Question: 'enter code here'I have a binary that I am migrating from 32 bit to 64 bit.
I ran it and this was the result when I did 'top -H -p <name of binary>' :

Note that all the entries are the threads of the same process.
So I decided that I must check what is happening inside each thread. Thus, I started attaaching to each process.
This was the result:
'''
gdb attach 28608
(gdb) bt
#0 0x00000039a40ccfc2 in select () from /lib64/libc.so.6
#1 0x00002b40b4d20178 in ?? ()
#2 0x0000000000000000 in ?? ()
gdb attach 28472
(gdb) bt
#0 0x00000039a40ccfc2 in select () from /lib64/libc.so.6
#1 0x00002b40b4d20178 in ?? ()
#2 0x0000002d00000000 in ?? ()
#3 0x000000300000002e in ?? ()
#4 0x0000003200000000 in ?? ()
#5 0x00000000142cf418 in ?? ()
#6 0x00000000142cf3f8 in ?? ()
#7 0x0000003900000038 in ?? ()
#8 0x0000003e0000003b in ?? ()
#9 0x0000004000000000 in ?? ()
#10 0x00000000142cf278 in ?? ()
#11 0x00000000142cf2f8 in ?? ()
#12 0x0000004800000047 in ?? ()
#13 0x00007fffe259cd00 in ?? ()
#14 0x00007fffe259cd70 in ?? ()
#15 0x0000000000000000 in ?? ()
gdb attach 28475
(gdb) bt
#0 0x00000039a40ccfc2 in select () from /lib64/libc.so.6
#1 0x00002b40b4ee8f3c in ?? ()
#2 0x0000000000000002 in ?? ()
#3 0x0000000000069f50 in ?? ()
#4 0x00002b40b542e160 in ?? ()
#5 0x00002b40b4ee9e91 in ?? ()
#6 0x00002b40b5505681 in ?? ()
#7 0x00000000140fede0 in ?? ()
#8 0x0000000000000000 in ?? ()
gdb attach 28609
(gdb) bt
#0 0x00000039a40ccfc2 in select () from /lib64/libc.so.6
#1 0x00002b40b4d20178 in ?? ()
#2 0x0000000000000000 in ?? ()
'''
I am not quite sure what this select() function is.
Can you tell me what might be wrong here ? Why are all the threads stuck like that ?
have you ever encountered something like this before ?
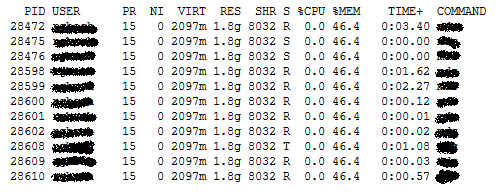
Answer: <URL>.
It looks like your program has 4 threads that are each waiting on 'select' to return.